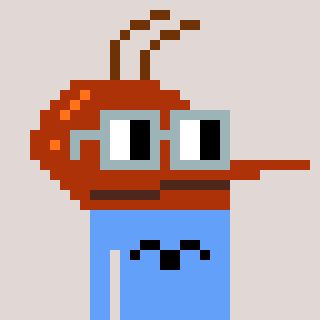
a pixel art character with square dark gray glasses, a mosquito-shaped head and a blue-colored body on a warm background